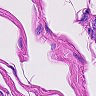
Metastatic tissue present: no